Question: I am new to selenium and trying to select an option (Job Title) from sub menu (Job) where main menu is 'Admin' on OrangeHRM website.
my script clicks on admin but instead of mouse hover on "Job"and selecting "Job Title", it mouse hovers on another main menu called "Leave". Please help where am I going wrong.
'''
sAdminMenu.click();
System.out.println("Clicked on Admin menu ");
Thread.sleep(5000);
//job title selection
Actions action = new Actions (driver);
WebElement sAdminMenuJob = driver.findElement(By.xpath("//a[@id='menu_admin_Job']"));
action.moveToElement(sAdminMenuJob).build().perform();
Thread.sleep(5000);
WebElement sAdminMenuJobTitle = driver.findElement(By.xpath("//a[@id='menu_admin_viewJobTitleList']"));
action.moveToElement(sAdminMenuJobTitle).click().build().perform();
Thread.sleep(5000);
'''
HTML

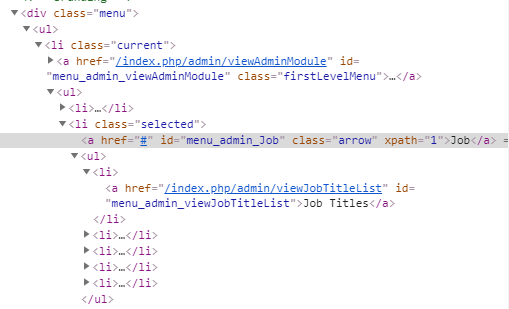
Answer: You can try 'JavascriptExecutor':
'''
WebElement sAdminMenuJobTitle = driver.findElement(By.xpath("//a[@id='menu_admin_viewJobTitleList']"));
((JavascriptExecutor)driver).executeScript("arguments[0].click();", sAdminMenuJobTitle);
'''